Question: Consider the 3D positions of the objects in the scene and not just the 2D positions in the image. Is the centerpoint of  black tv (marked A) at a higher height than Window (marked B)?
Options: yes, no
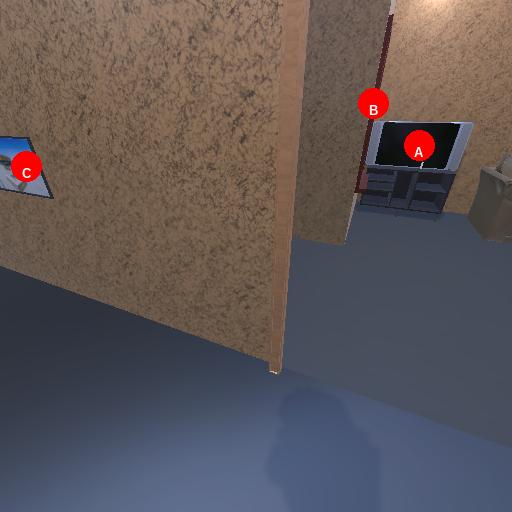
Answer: yes